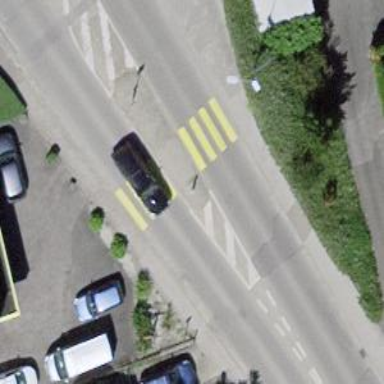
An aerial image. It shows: Marked crossing with pedestrian island.